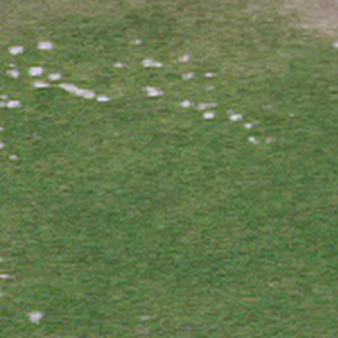
Label: other